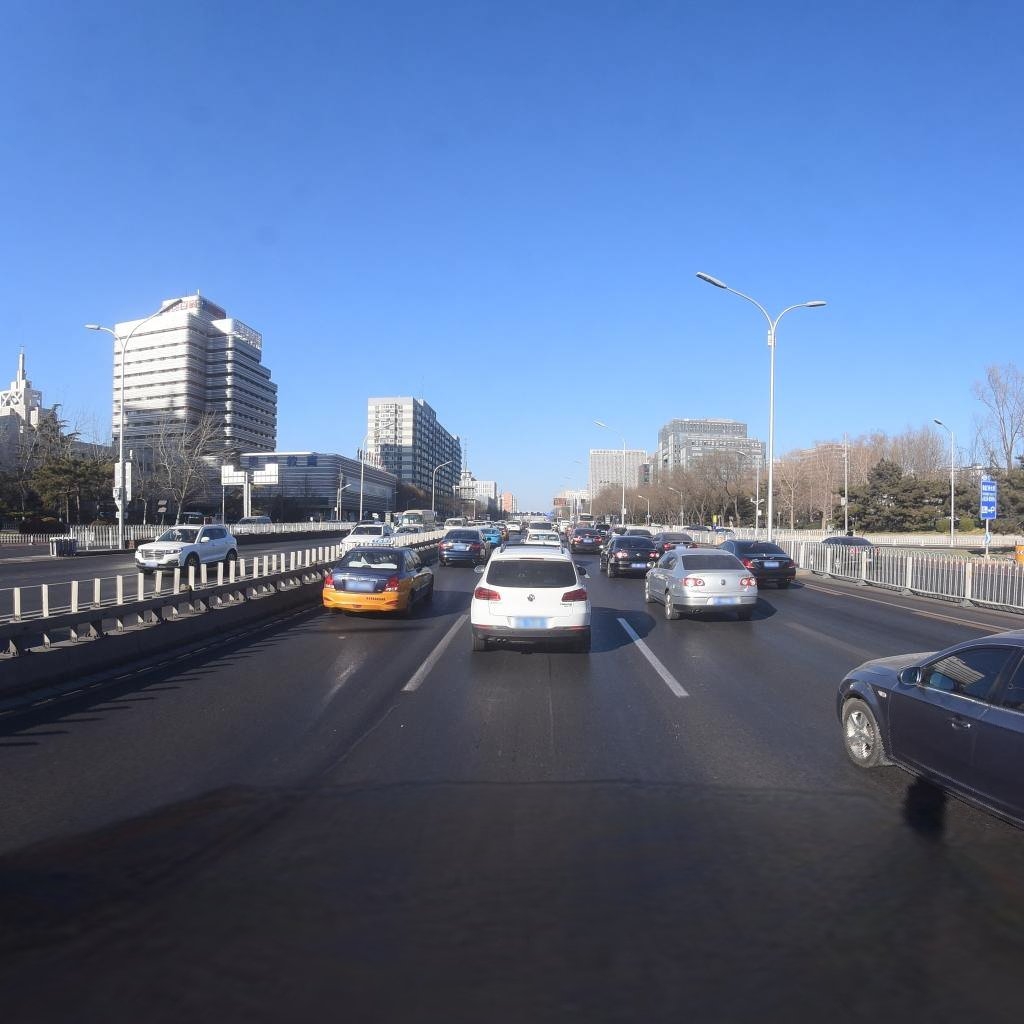
Region: Xicheng
Road damage annotations: longitudinal patch, longitudinal patch